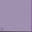
Piece: xx